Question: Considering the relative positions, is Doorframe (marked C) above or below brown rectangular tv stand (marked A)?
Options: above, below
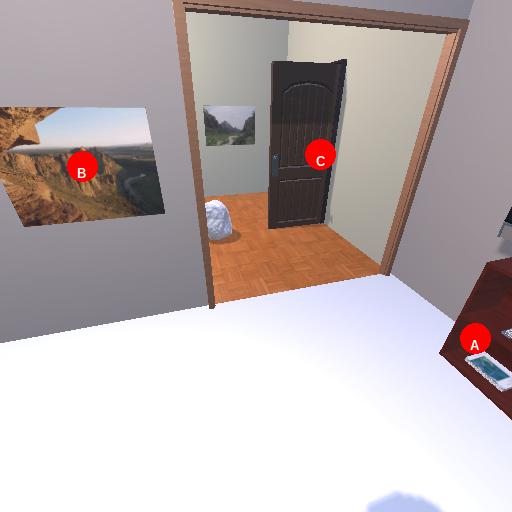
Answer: above